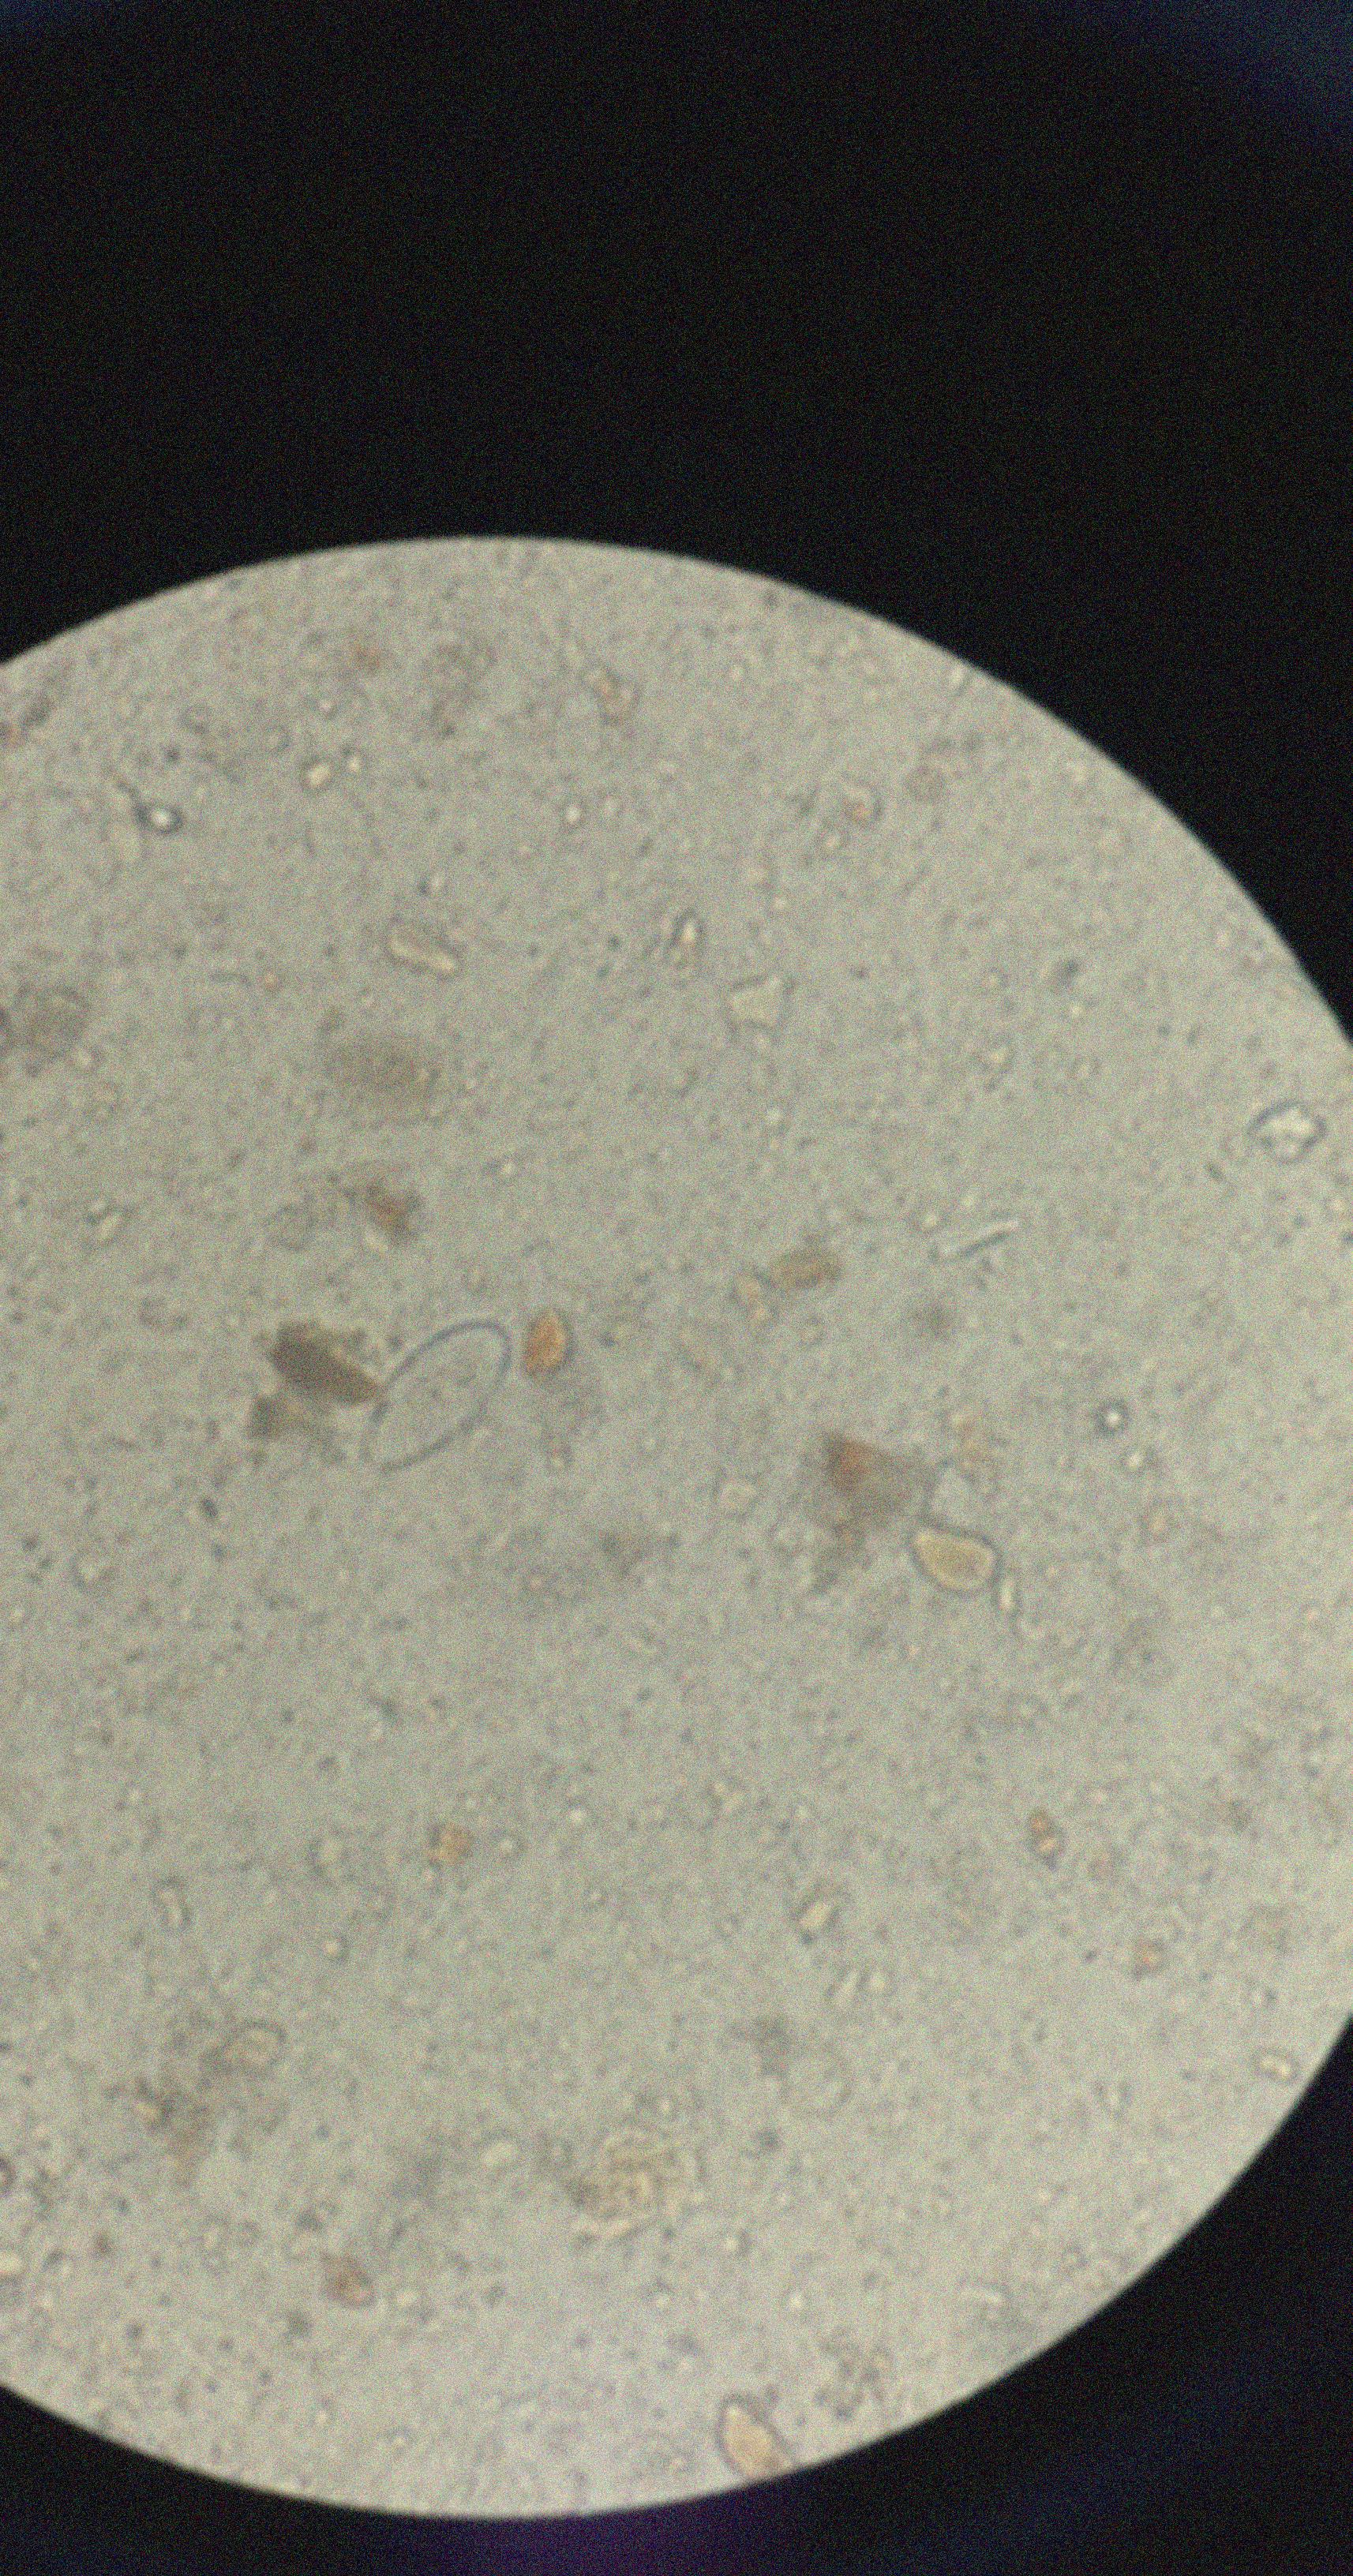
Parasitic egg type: Enterobius vermicularis